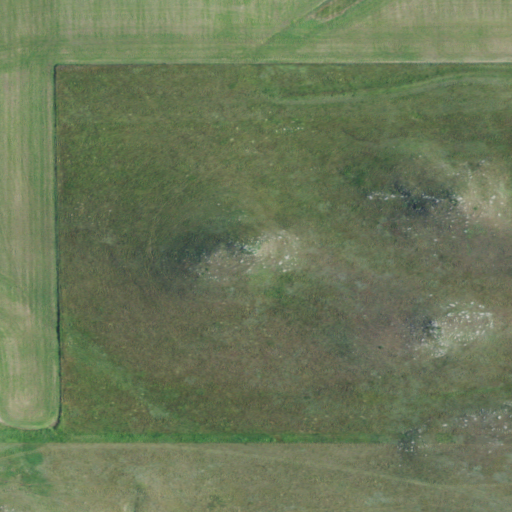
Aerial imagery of mountain in North Dakota named Clark Butte containing grassland and cultivated crops